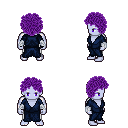
a pixel art fantasy rpg character, male body template, dark elf, purple skin, blue robe, white pants, purple curly afro hairstyle, white cloth bandages, four views (front, back, left, right), 2x2 character sprite sheet, small pixel art, hard edges, no anti-aliasing